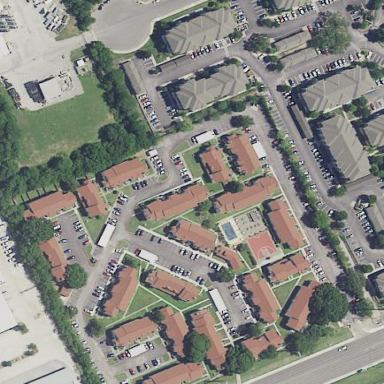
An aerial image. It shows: Residential area with apartments.